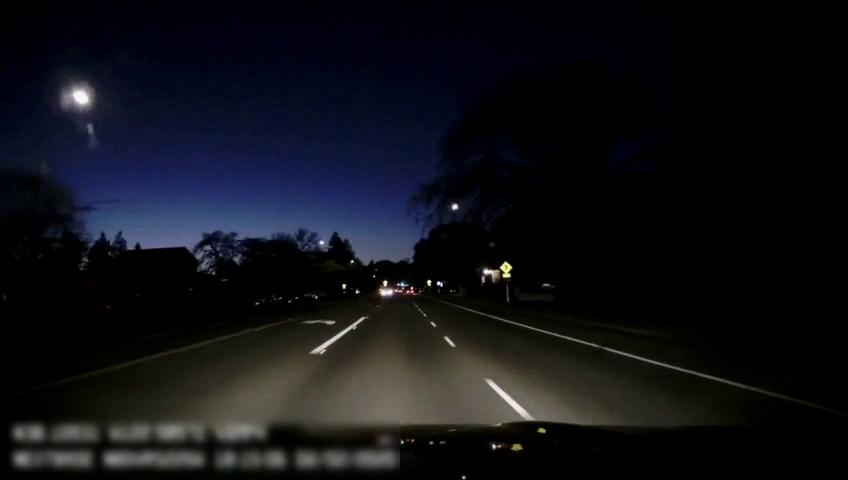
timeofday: Night
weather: Other
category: Drivable Space
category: Drivable Space
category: Lanes | Alternate Lane
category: Lanes | Current Lane
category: Lanes | Current Lane
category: Lanes | Opposite Lane
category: Lanes | Opposite Lane
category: Traffic | Signs